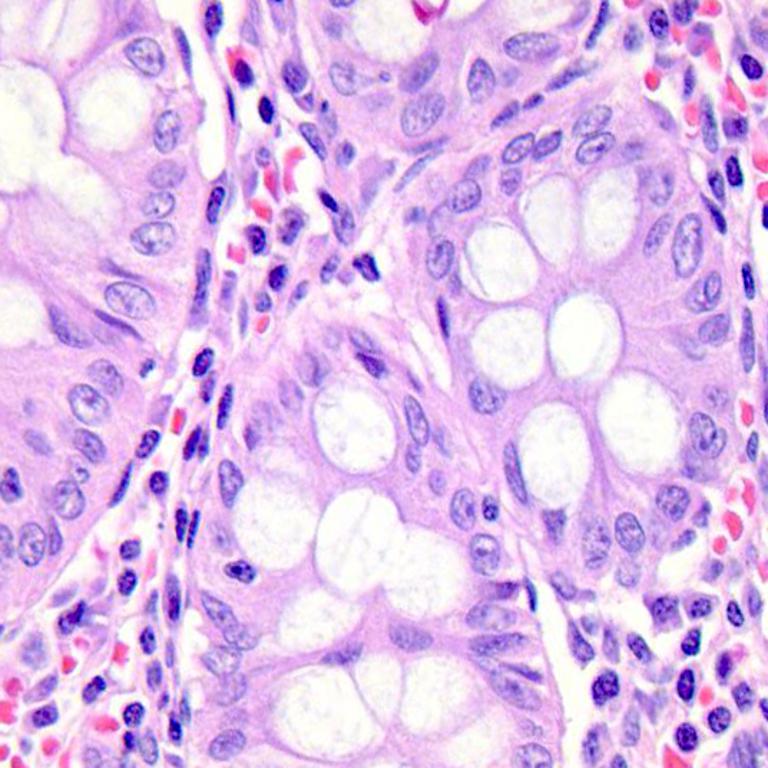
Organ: colon
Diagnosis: benign